Question: I am trying to fetch core data entities and am having a problem which I think is due to my use of a subclassed NSManagedObject.
'''
Thread 1: EXC_BAD_ACCESS (code=1, address=0x0)
'''
'''
import Foundation
import CoreData
@objc(Show)
class Show: NSManagedObject {
@NSManaged var dateUpdated: NSDate
@NSManaged var fontFilename: String
@NSManaged var fontName: String
@NSManaged var idShow: NSNumber
@NSManaged var isActive: NSNumber
@NSManaged var productIdentifier: String
@NSManaged var title: String
}
'''
'''
func fetchShows() -> Array<AnyObject>?
{
// This function will fetch data for all available shows.
// Return value will be an array of dictionaries (i.e. [0]->{Show, Characters})
// i.e. Show Title, Store Product Identifier, Font, Characters, etc.
var results = Array<AnyObject>()
let context:NSManagedObjectContext = self.managedObjectContext!
var error: NSError?
var fetchRequest = NSFetchRequest()
let entity = NSEntityDescription.entityForName("Show", inManagedObjectContext: context)
fetchRequest.entity = entity
let fetchedObjects = context.executeFetchRequest(fetchRequest, error: &error)! as Array
for item in fetchedObjects
{
var showData = Dictionary<String, AnyObject>()
let show: Show = item as Show
showData.updateValue(show, forKey: "show")
// Get Characters
showData.updateValue(self.fetchCharactersForShow(show.idShow)!, forKey: "characters")
results.append(showData)
// Test
self.printShow(show.idShow) //NOTE - THIS METHOD CREATES A NEW FETCH REQUEST USING THE PROVIDED SHOW ID AND SUCCESSFULLY PRINTS OUT THE SHOW DATA
}
return results
}
'''
'''
//TESTING
self.shows = CoreDataManager().fetchShows()!
let showData = self.shows[0] as Dictionary<String, AnyObject>
let show = showData["show"] as Show
println("TEST: Show \(show.title) is active: \(show.isActive.boolValue)")
/******/
'''

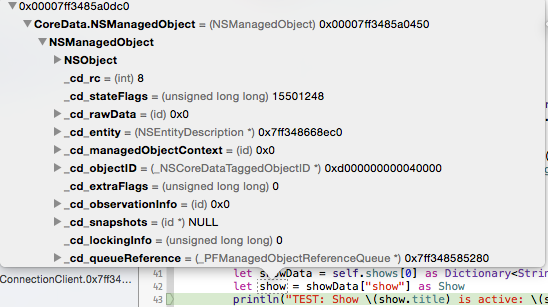
Answer: Wow I feel so dumb.
It seems the problem was the way I was calling the 'fetchShows()' method.
I needed to actually create and allocate a 'CoreDataManager' object and call the method using that object, instead of trying to just make a call to the class method:
'''
let DataManager = CoreDataManager()
self.shows = DataManager.fetchShows()
'''
And now it works!